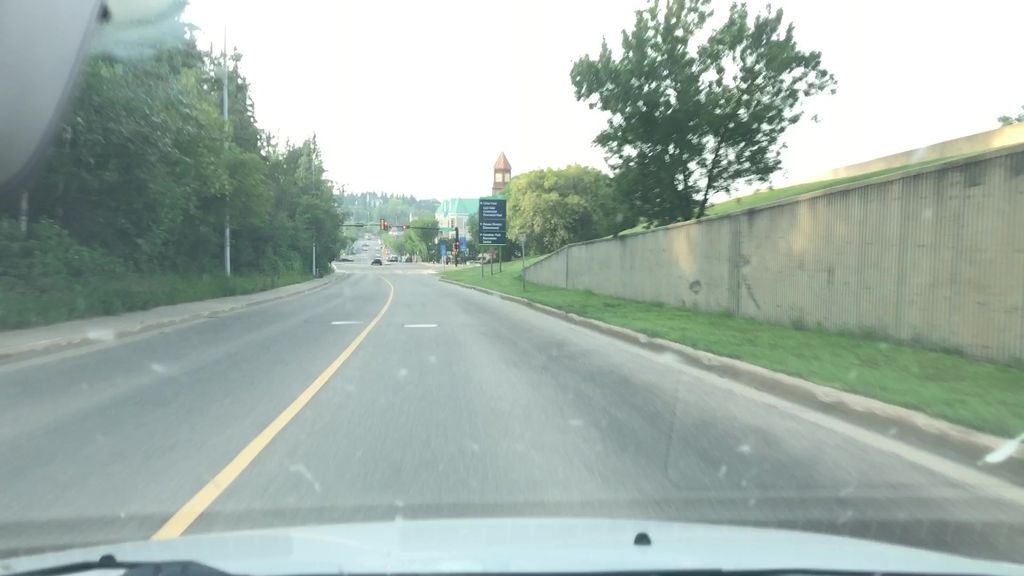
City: edmonton